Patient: sex M, age 37
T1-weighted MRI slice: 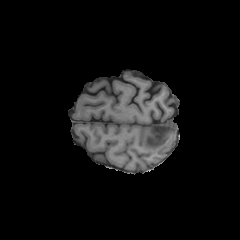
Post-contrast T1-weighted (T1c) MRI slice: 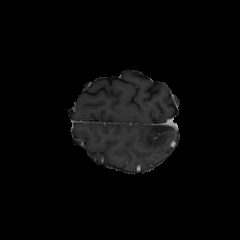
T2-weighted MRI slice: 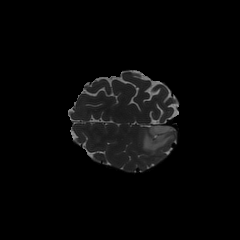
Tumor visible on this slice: yes
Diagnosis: Astrocytoma, IDH-mutant
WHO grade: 2